Question: I have the following code trying to attach a generic event handler at run time:
'''
EventInfo info = source.GetType().GetEvent("EventWithArgsInheritingFromEventArg");
info.AddEventHandler(source, new EventHandler((obj, args) => DoSomething()));
'''
When I try to do that I get the following Exception:
> Object of type 'System.EventHandler' cannot be converted to type
'System.Windows.Controls.DataGridSortingEventHandler'.
It's my understanding that a method with a signature (object sender, EventArgs e) can handle any event with a parameter inheriting from EventArgs right?
What's wrong with my approach?
Thanks
Can this make any difference? Could it happen that DaraGridSortingEventHandler does not inherit from EventHandler???

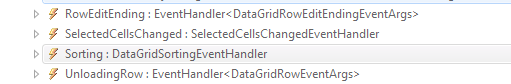
Answer: You can not use different delegates using the 'AddEventHandler' method, but a workaround is to create a delegate using <URL> first:
'''
EventInfo info = source.GetType().GetEvent("EventWithArgsInheritingFromEventArg");
// create the event handler
var eventhandler = new EventHandler(this.DoSomething);
// create a delegate from the EventHandler
var @delegate = Delegate.CreateDelegate(info.EventHandlerType, null, eventhandler.Method);
info.AddEventHandler(source, @delegate);
'''